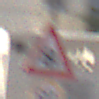
Verkehrszeichen: SchneeOderEisglaette
Zusatzzeichen unten: Geschwindigkeit90
Umgebung: Outdoor, Urban
Tageszeit: MorningAfternoon
Wetter: PartlyCloudy
Licht: Natural
Jahreszeit: NotSpecified
Kontrast: HighContrast